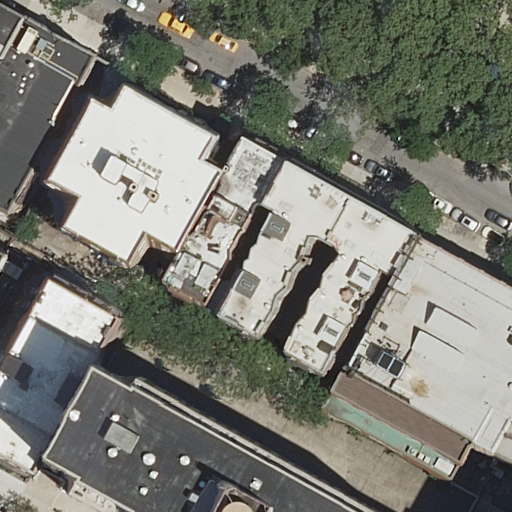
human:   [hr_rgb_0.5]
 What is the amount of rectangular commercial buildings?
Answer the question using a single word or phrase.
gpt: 0

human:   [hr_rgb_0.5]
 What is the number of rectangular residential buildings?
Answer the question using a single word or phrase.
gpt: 3

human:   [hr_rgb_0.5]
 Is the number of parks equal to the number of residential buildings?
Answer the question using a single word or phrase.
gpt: no

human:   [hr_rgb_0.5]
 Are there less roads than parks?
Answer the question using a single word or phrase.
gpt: no

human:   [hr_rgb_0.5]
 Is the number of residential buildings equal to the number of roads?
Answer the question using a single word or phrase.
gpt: no

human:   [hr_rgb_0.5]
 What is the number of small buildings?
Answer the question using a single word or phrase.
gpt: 1

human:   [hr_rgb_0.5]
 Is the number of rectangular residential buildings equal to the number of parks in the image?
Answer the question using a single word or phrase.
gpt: no

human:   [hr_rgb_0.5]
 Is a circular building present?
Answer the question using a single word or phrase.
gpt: no

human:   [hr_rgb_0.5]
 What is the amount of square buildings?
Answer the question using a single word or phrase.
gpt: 0

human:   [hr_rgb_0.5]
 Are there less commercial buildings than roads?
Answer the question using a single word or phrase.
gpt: yes

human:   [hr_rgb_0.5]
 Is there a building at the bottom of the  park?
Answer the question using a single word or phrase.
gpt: yes

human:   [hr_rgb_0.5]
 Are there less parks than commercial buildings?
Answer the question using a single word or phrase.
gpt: no

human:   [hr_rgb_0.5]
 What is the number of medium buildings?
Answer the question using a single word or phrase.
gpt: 5

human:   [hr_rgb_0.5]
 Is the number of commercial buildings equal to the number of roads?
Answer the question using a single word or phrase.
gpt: no

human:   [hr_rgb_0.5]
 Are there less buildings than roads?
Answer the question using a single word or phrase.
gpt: no

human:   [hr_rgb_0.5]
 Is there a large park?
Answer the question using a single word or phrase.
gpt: no

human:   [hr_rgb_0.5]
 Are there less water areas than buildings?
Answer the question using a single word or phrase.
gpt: yes

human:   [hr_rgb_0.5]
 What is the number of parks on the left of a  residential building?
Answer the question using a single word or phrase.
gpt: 0

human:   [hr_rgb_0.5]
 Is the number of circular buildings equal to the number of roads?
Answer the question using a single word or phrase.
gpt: no

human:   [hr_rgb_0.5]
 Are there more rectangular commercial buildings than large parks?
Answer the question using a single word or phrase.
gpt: no

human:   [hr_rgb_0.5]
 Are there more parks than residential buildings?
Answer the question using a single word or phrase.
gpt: no

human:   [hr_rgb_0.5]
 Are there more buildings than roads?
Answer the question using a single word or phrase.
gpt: yes

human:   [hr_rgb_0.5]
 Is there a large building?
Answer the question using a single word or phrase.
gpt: yes

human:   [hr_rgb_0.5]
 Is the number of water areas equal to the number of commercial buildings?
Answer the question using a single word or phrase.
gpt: yes

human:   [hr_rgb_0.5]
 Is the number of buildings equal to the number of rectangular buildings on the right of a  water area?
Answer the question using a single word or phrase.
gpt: no

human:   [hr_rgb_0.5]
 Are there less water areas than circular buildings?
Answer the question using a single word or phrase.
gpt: no

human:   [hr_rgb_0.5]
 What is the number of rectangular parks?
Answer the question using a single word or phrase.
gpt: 1

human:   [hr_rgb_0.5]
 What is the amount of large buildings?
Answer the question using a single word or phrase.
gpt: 6

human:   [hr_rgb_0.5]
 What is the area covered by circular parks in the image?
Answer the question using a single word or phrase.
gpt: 0m2

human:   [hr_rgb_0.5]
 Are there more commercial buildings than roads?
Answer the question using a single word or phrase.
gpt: no

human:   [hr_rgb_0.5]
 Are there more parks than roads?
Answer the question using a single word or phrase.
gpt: no

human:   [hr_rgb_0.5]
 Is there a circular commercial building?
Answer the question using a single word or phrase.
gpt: no

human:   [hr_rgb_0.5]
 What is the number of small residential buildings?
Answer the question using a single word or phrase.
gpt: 1

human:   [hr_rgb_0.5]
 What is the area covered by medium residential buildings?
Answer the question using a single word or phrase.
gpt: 1484m2

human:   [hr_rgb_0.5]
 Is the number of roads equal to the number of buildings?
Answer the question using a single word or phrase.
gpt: no

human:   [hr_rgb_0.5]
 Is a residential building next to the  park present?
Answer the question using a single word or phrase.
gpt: yes